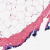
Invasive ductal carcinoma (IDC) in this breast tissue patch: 0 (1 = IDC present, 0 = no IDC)